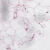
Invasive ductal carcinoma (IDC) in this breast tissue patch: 0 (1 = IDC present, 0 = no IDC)